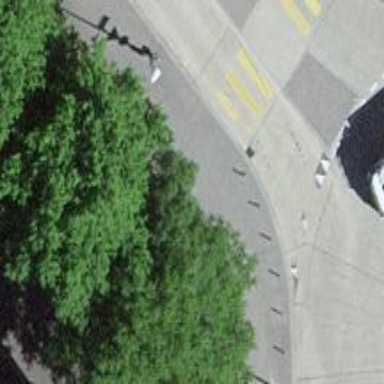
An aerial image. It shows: Asphalt footway with uncontrolled crossing.